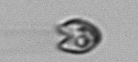
Label: flagellate_morphotype1